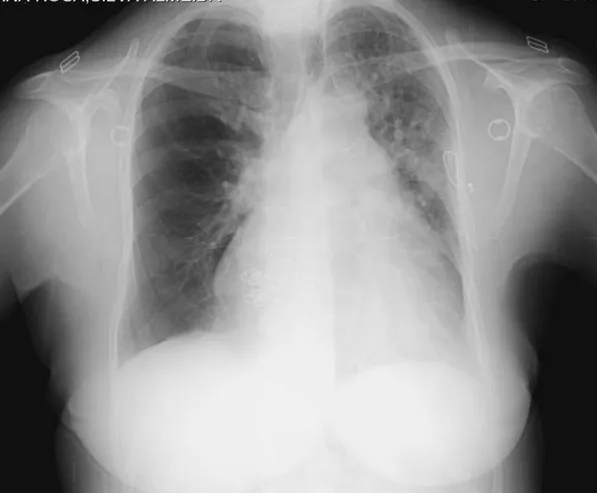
Chest X-ray on admission to the emergency department.
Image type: radiology (x_ray)